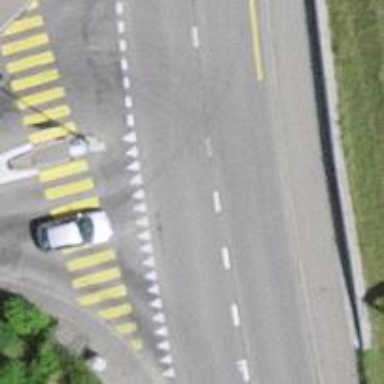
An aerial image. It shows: Road with "give way" sign.